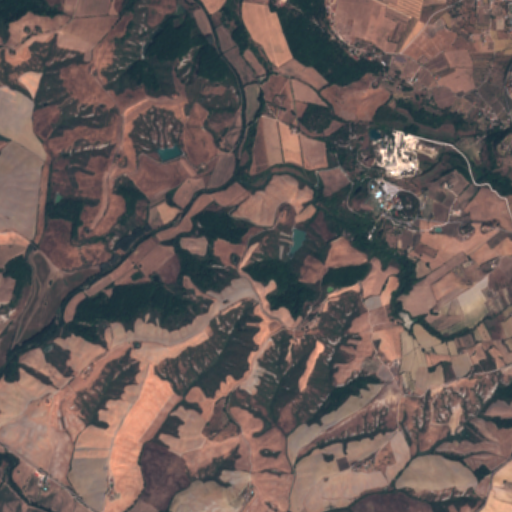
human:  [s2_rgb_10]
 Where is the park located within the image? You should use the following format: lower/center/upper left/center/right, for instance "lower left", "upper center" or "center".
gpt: The park is located in the upper right of the image.
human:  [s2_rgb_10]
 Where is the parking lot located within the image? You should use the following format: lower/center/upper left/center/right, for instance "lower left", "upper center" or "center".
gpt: The parking lot is located in the center right of the image.
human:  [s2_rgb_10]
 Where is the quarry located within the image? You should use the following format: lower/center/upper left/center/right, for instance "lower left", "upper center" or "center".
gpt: The quarry is located in the upper right of the image.
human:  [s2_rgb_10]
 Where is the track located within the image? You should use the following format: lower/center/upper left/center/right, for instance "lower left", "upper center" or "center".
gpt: There is no track in the image.